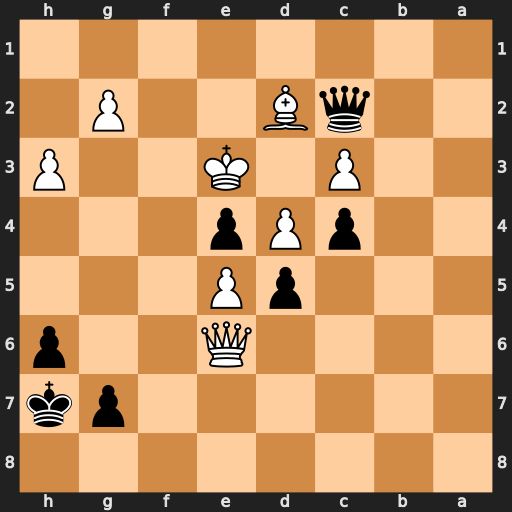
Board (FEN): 8/6pk/4Q2p/3pP3/2pPp3/2P1K2P/2qB2P1/8
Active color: b
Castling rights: -
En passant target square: -
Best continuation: Qd3+ Kf2 Qxd2+